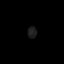
Tissue: skin
Cell type: Epithelial cells
Senescence score: 0.2659
Nuclear area (px): 104
Mean DAPI intensity: 28.808